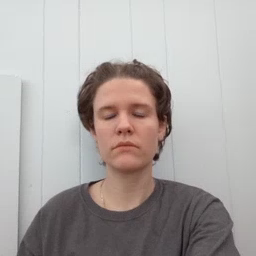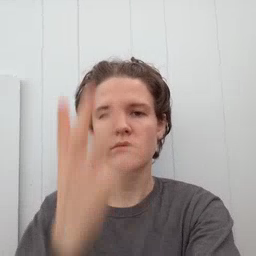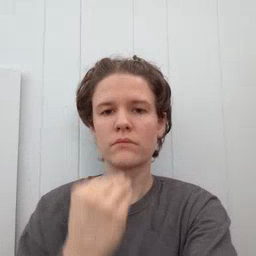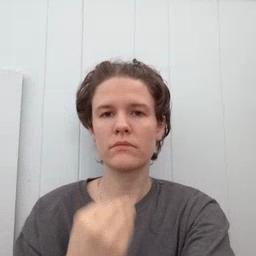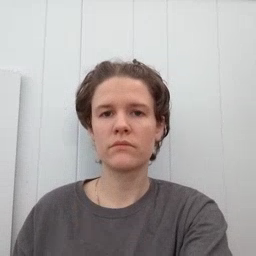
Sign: sleep